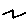
Label: zigzag